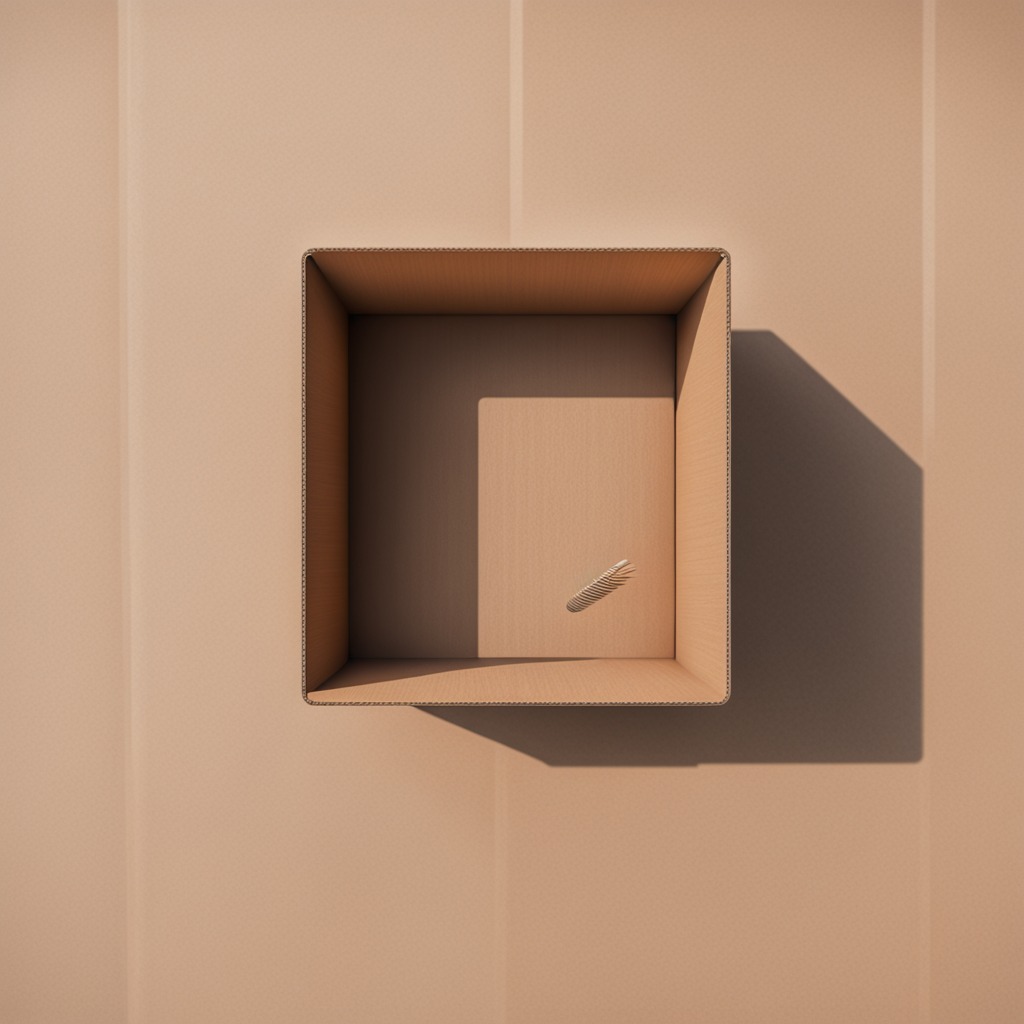
A coiled metal spring is lying on a clean dry cardboard box surface in an outdoor workshop during daytime bright natural light soft shadows slightly creased but